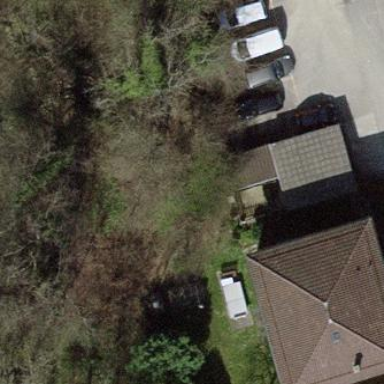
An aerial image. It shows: Group of garages.